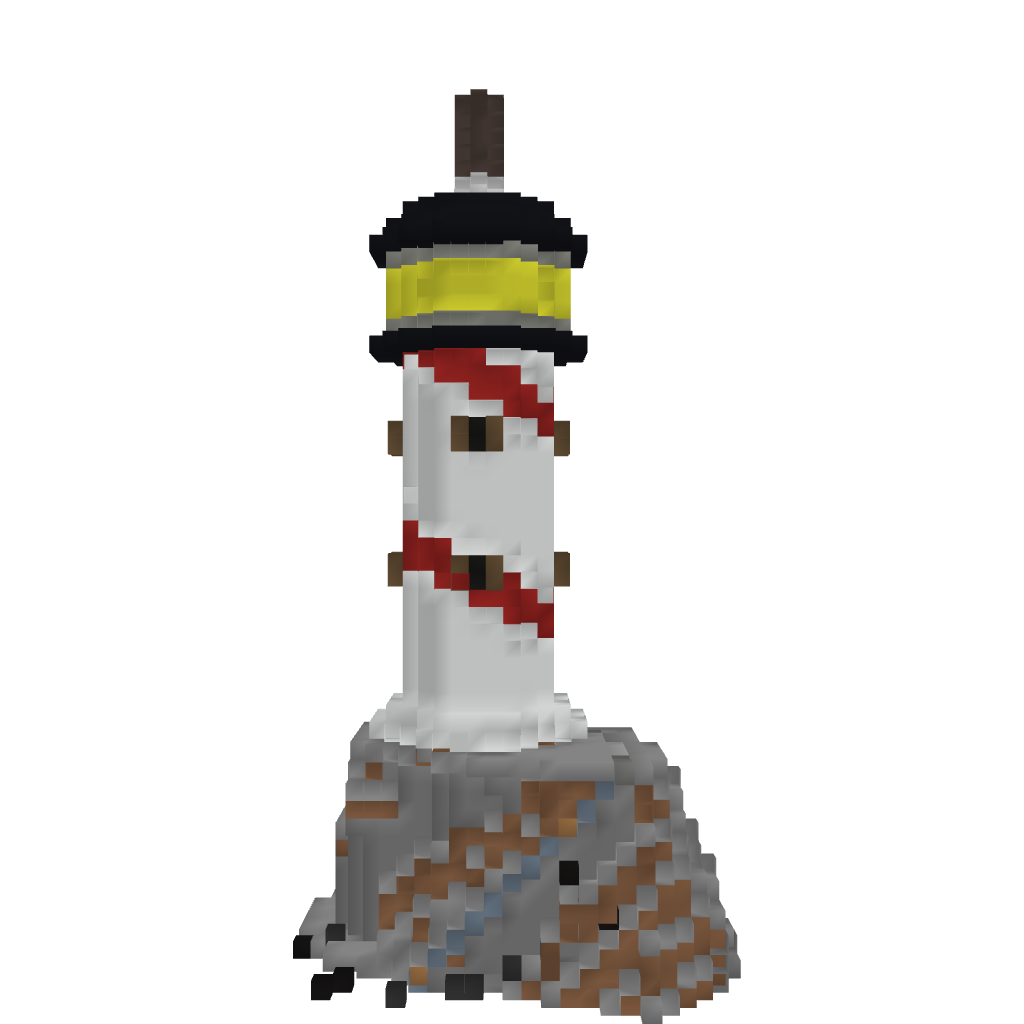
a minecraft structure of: LightHouse (working)